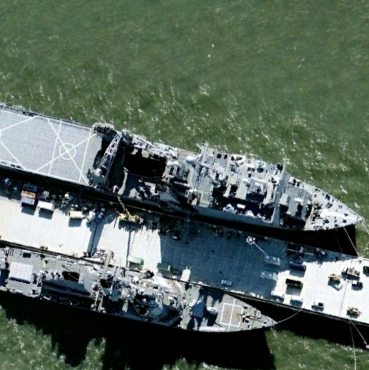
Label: Whitby_Island-class_dock_landing_ship